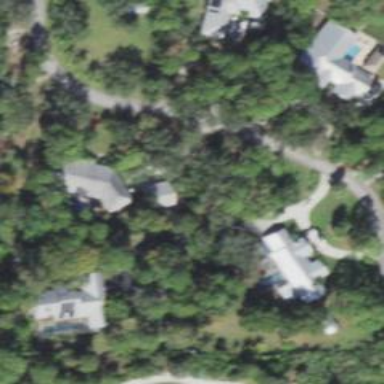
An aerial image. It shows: Driveway.